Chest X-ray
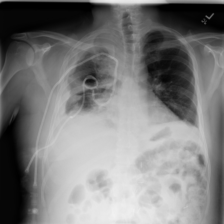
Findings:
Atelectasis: negative
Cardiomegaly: negative
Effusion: negative
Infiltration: negative
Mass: negative
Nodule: negative
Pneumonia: negative
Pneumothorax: negative
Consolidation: negative
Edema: negative
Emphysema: negative
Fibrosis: negative
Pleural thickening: positive
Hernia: negative